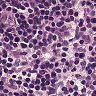
Metastatic tissue present: no